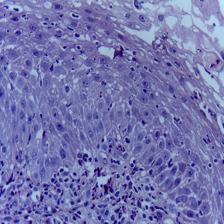
Diagnosis: Normal